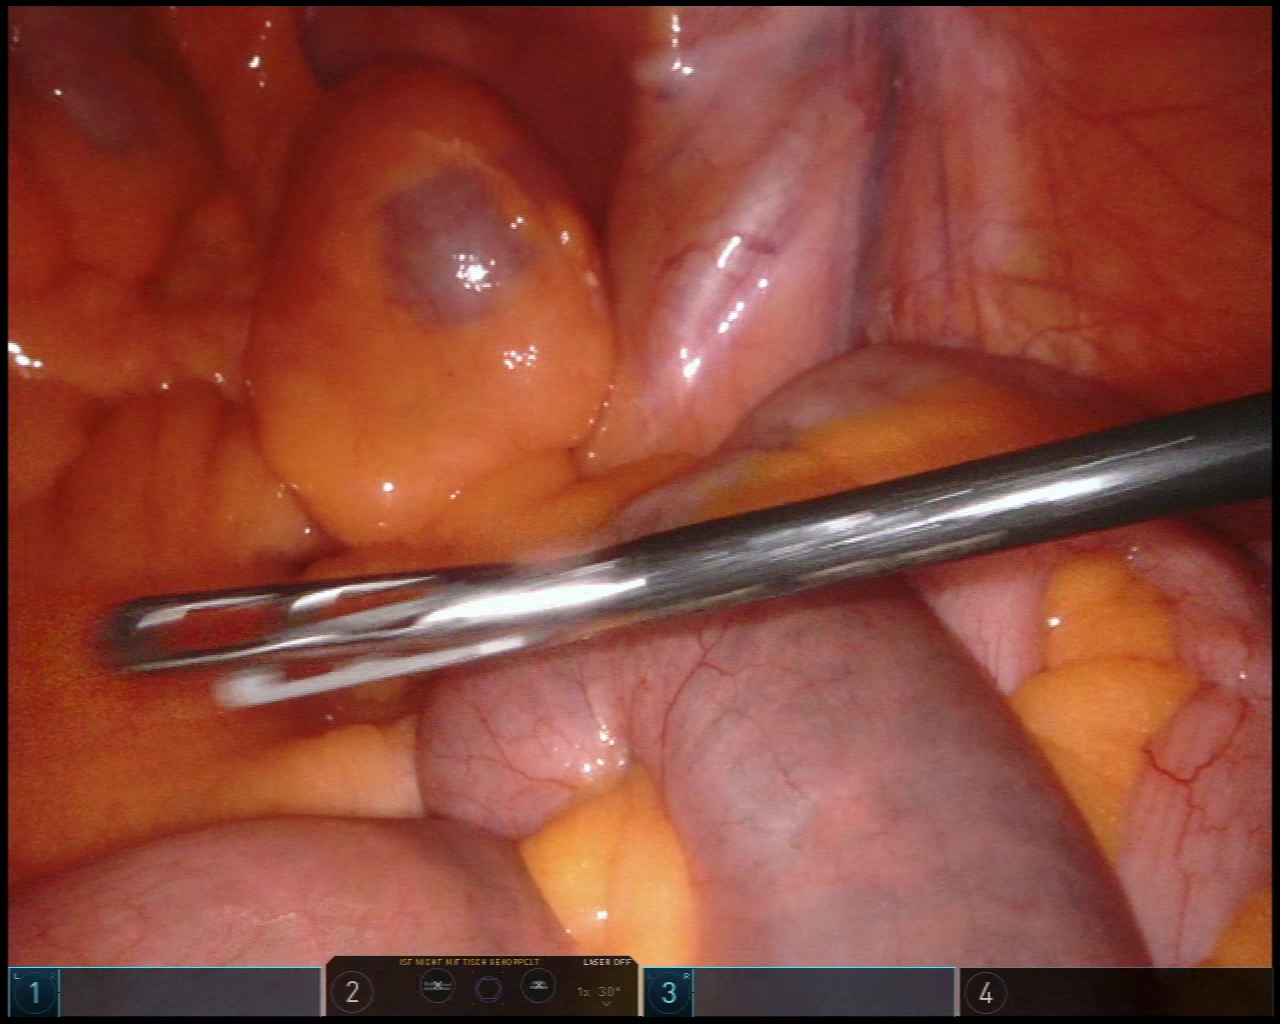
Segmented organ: small_intestine
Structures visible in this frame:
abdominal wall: yes
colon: yes
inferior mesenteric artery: no
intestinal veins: no
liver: no
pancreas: no
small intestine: yes
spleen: no
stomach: no
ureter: no
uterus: no
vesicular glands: no